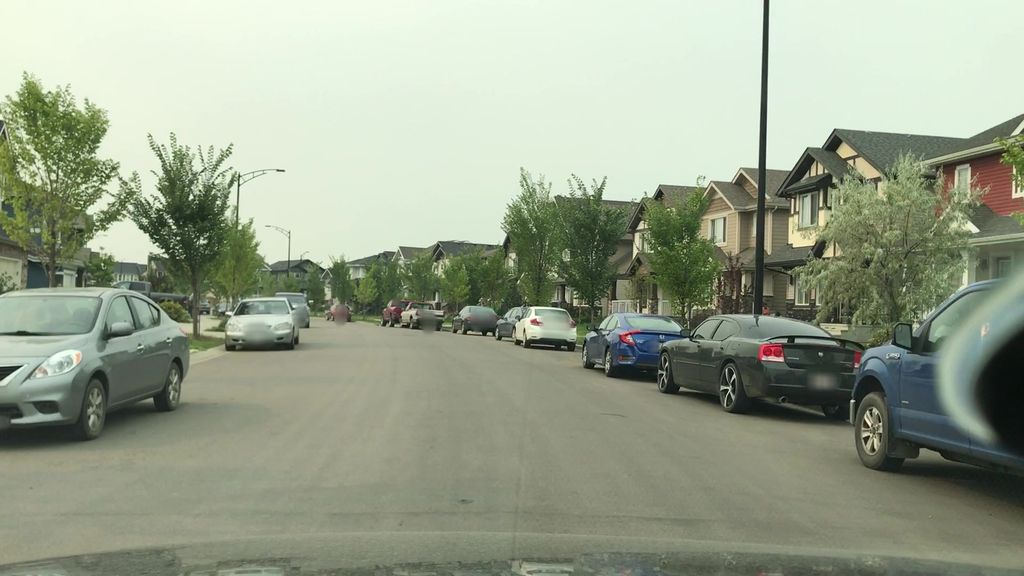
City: edmonton